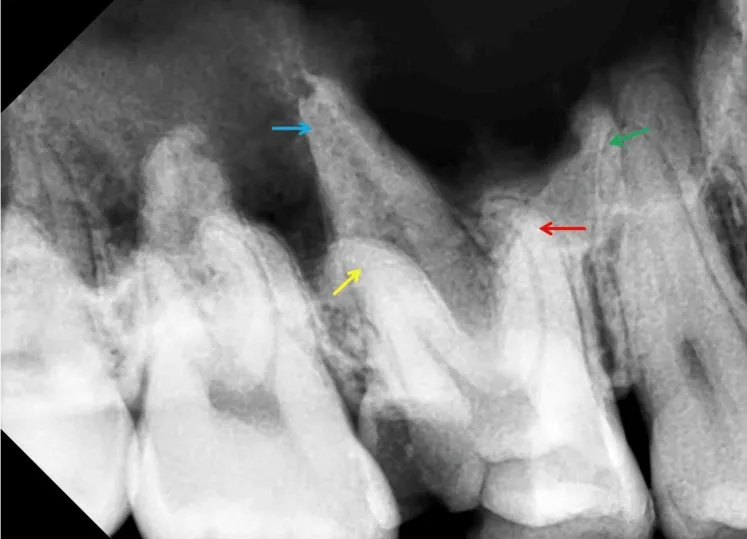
The preoperative periapical radiograph of the upper right first molar. . The tooth has four roots, indicated as follows: the mesiobuccal root (marked by a red arrow), the distobuccal root (yellow arrow), the mesiopalatal root (green arrow), and the distopalatal root (blue arrow). Notably, the palatal roots are widely spaced. The apices of the mesiobuccal, distobuccal, and mesiopalatal roots exhibit a distal curvature, collectively resembling the shape of cow horns.
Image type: radiology (x_ray)